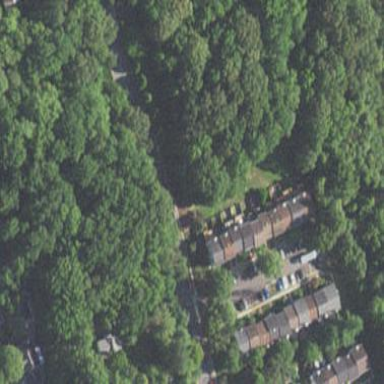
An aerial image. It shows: Beautiful woodland area.